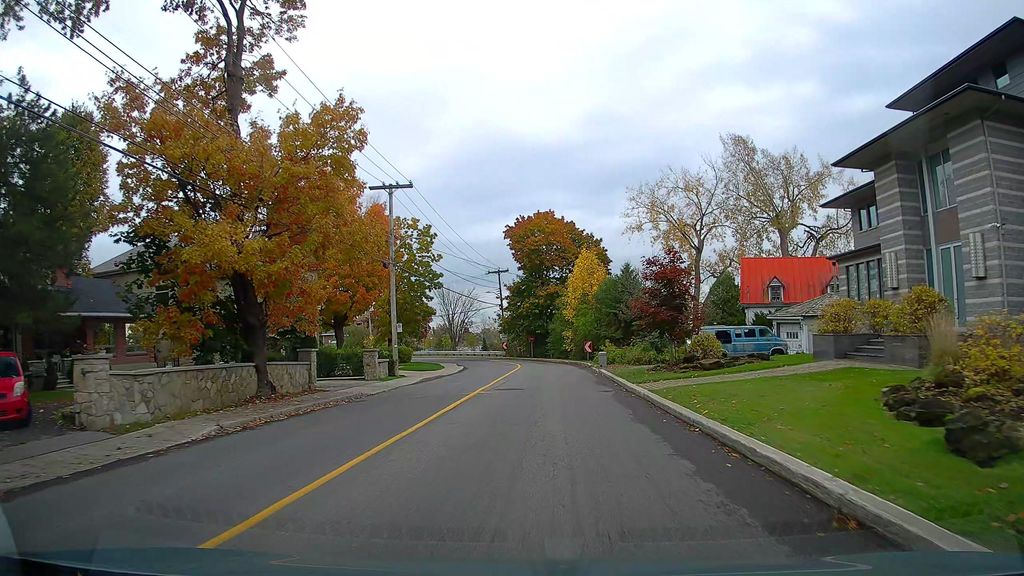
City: montreal